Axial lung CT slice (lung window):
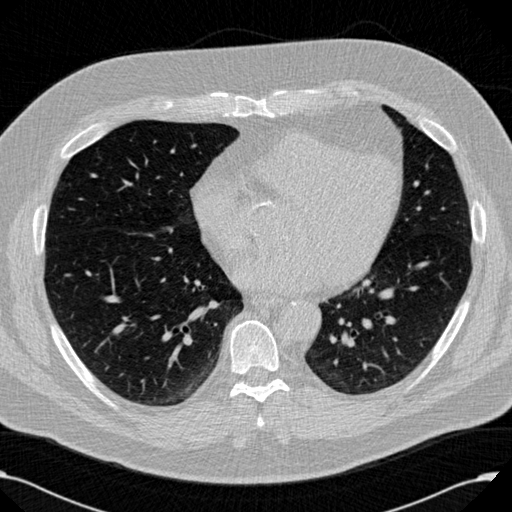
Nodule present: no